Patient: sex M, age 69
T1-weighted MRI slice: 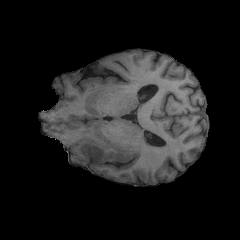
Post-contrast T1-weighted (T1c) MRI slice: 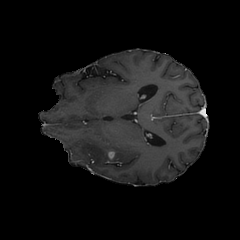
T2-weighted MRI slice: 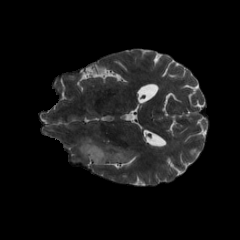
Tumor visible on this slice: yes
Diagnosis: Glioblastoma, IDH-wildtype
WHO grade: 4